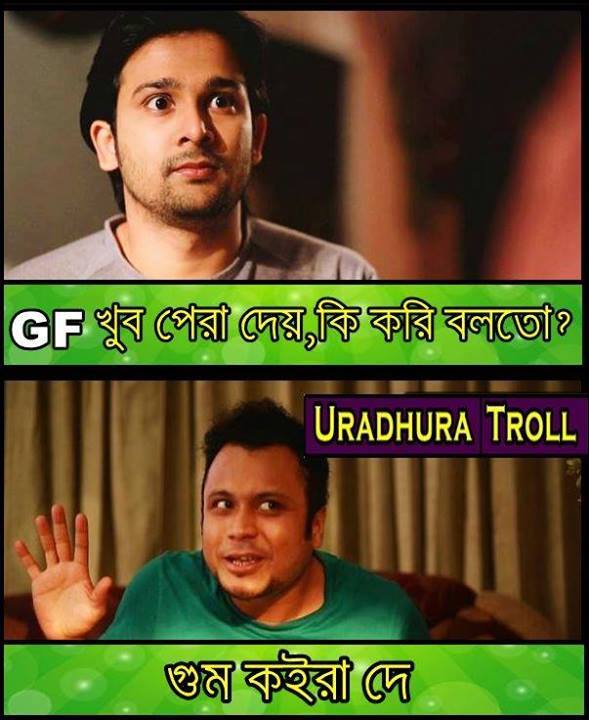
Caption: GF খুব পেরা দেয়, কি করি বলতো? গুম কইরা দে
Label: non-hate